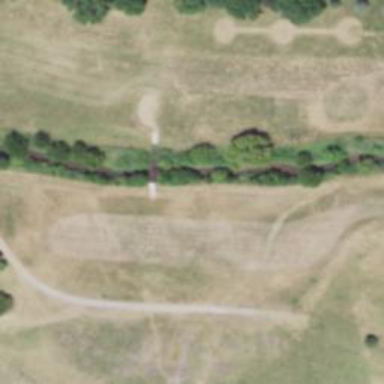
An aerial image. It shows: Path bridge with view of golf course.